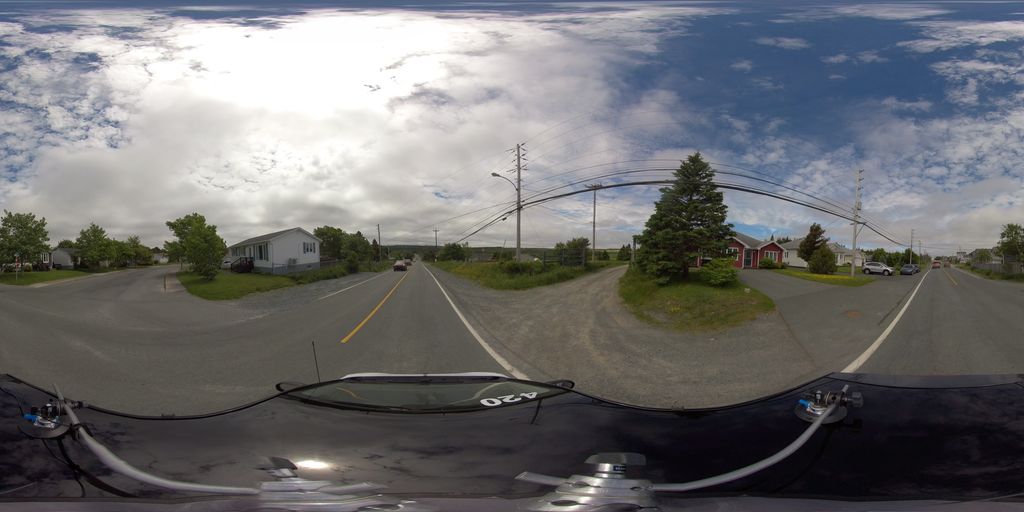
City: st_johns